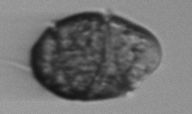
Label: Margalefidinium